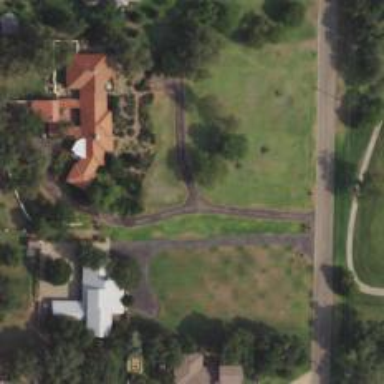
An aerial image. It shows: Driveway that serves as golf cart path.